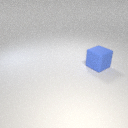
large blue rubber cube